Question: i am unable to call class instance for more than one class in swift .
i have three view controllers .
1)ViewController
2)RegistrationVC
3)WebServiceInterface
WebServiceInterface having a method
'''
func postRequest(postString: String, postUrl:String, currentVC:ViewController){
// ... some code
}
'''
i am able call this method from ViewController but not from RegistrationVC
from ViewController it is fine
'''
var webServiceInterface = WebServiceInterface()
webServiceInterface.delegate = self
webServiceInterface.postRequest(str, postUrl: url, currentVC: self)
'''
but from RegistrationVC it showing:
> Cannot invoke 'postRequest' with an argument list of type '(String, postUrl: String, currentVC: RegistrationVC)'
'''
var webServiceInterface = WebServiceInterface()
webServiceInterface.delegate = self
webServiceInterface.postRequest("asd", postUrl: "asd", currentVC: self)
'''

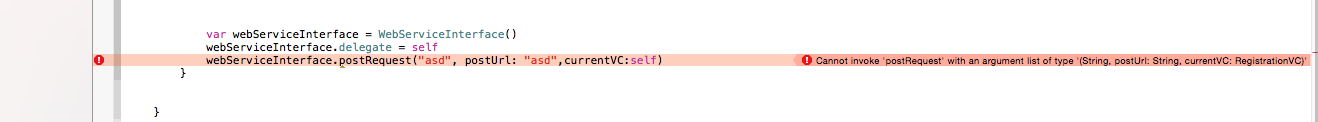
Answer: The problem is almost certainly that your 'RegistrationVC' class is not a subclass of your 'ViewController' class.
To resolve this, you should either change your method to expect a 'UIViewController' (notice the 'UI') or to change 'RegistrationVC' to be a subclass of 'ViewController', which ever makes most sense (probably the former).
---
We can make more sense of this by reading the error message:
> Cannot invoke 'postRequest' with an argument list of type '(String, postUrl: String, currentVC: RegistrationVC)'
This error tells us a few things.
First of all, the compiler indeed is finding our method named 'postRequest(:postUrl:currentVC:)', but the problem lies in the types of arguments we're passing.
The compiler thinks we're trying to pass a 'String', 'String', and a 'RegistrationVC'. So how does this differ from what is actually defined for the method?
Well, we got the strings right, so it must be the last parameter that is wrong. The compiler expects a 'ViewController' object for the third parameter, but we're trying to send a 'RegistrationVC' (which is probably a subclass of 'UIViewController', which is different from 'ViewController' (which is one of your own subclasses of 'UIViewController' and in need of a better name).
So the best solution most likely is (depending on your implementation of 'postRequest(:postUrl:currentVC:)' and what you're doing with 'currentVC:' within the method) to simply change the type of that third parameter:
'''
postRequest(postString: String, postUrl: String, currentVC: UIViewController) {
// implementation code
}
'''